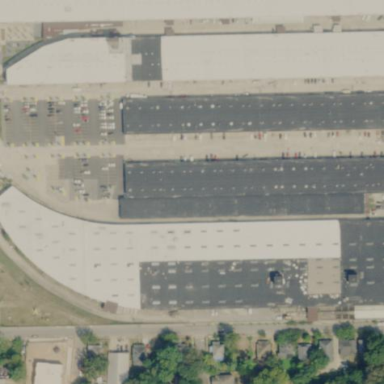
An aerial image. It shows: Warehouse building.